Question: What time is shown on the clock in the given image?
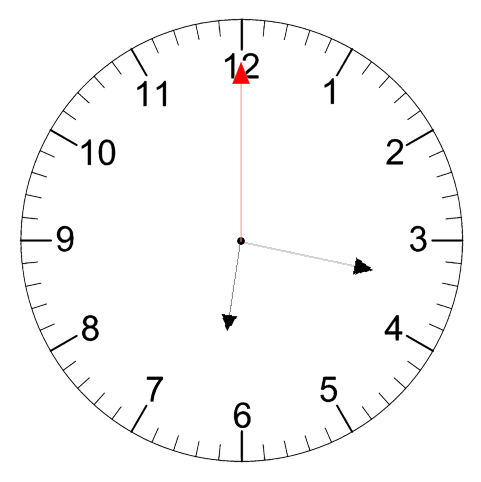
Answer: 06:17:00